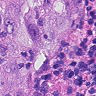
Metastatic tissue present: yes